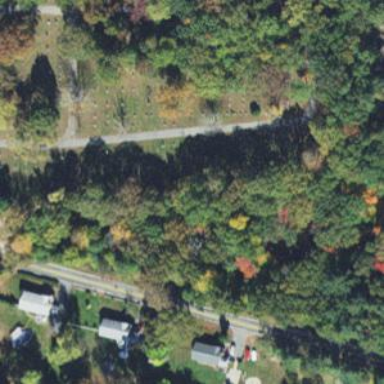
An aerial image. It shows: Cemetery with historic significance.